Question: I'm using storyboard, but my custom cell is inside a xib. The table is there, but no cell appears. My code:
OurTeamCell.h
'''
#import <UIKit/UIKit.h>
@interface OurTeamCell : UITableViewCell
@property (strong, nonatomic) IBOutlet UILabel *LabelNome;
@property (strong, nonatomic) IBOutlet UILabel *LabelOcupacao;
@property (strong, nonatomic) IBOutlet UIImageView *ImageFoto;
@property (strong, nonatomic) IBOutlet UIImageView *fundoCellImage;
@end
'''
OurTeamCell.m
'''
#import "OurTeamCell.h"
#import <QuartzCore/QuartzCore.h>
@implementation OurTeamCell
- (id)initWithStyle:(UITableViewCellStyle)style reuseIdentifier:(NSString *)reuseIdentifier
{
self = [super initWithStyle:style reuseIdentifier:reuseIdentifier];
if (self) {
// Initialization code
}
self.fundoCellImage.layer.cornerRadius = 5;
return self;
}
- (void)setSelected:(BOOL)selected animated:(BOOL)animated
{
[super setSelected:selected animated:animated];
// Configure the view for the selected state
}
@end
'''
OurTeam.h
'''
#import <UIKit/UIKit.h>
@interface OurTeam : UIViewController
@property (strong, nonatomic) IBOutlet UITableView *tableViewTeam;
@end
'''
OurTeam.m
'''
#import "OurTeam.h"
#import "OurTeamCell.h"
#import <QuartzCore/QuartzCore.h>
#define isiPhone5 ([[UIScreen mainScreen] bounds].size.height == 568)?TRUE:FALSE
@interface OurTeam ()
@end
@implementation OurTeam{
NSMutableDictionary *listaTeam;
}
- (void)viewDidLoad
{
[super viewDidLoad];
self.tableViewTeam.backgroundColor = [UIColor clearColor];
self.tableViewTeam.opaque = NO;
self.tableViewTeam.backgroundView = nil;
self.tableViewTeam.layer.cornerRadius = 5;
NSMutableArray *listaNomes = [NSMutableArray new];
[listaNomes addObject:@"TESTE"];
[listaTeam setObject:listaNomes forKey:@"nomes"];
if (UIUserInterfaceIdiomPad == UI_USER_INTERFACE_IDIOM()) {
self.view.backgroundColor = [[UIColor alloc] initWithPatternImage:[UIImage imageNamed:@"fundo~ipad.png"]];
} else {
if (isiPhone5)
{
self.view.backgroundColor = [[UIColor alloc] initWithPatternImage:[UIImage imageNamed:@"fundo4inch.png"]];
}
else
{
self.view.backgroundColor = [[UIColor alloc] initWithPatternImage:[UIImage imageNamed:@"fundo.png"]];
}
}
}
-(int) numberOfSectionsInTableView:(UITableView *)tableView{
return 1;
}
-(int) tableView:(UITableView *)tableView numberOfRowsInSection:(NSInteger)section{
return [listaTeam count];
}
- (UIImage*) maskImage:(UIImage *)image withMask:(UIImage *)maskImage {
CGImageRef imgRef = [image CGImage];
CGImageRef maskRef = [maskImage CGImage];
CGImageRef actualMask = CGImageMaskCreate(CGImageGetWidth(maskRef),
CGImageGetHeight(maskRef),
CGImageGetBitsPerComponent(maskRef),
CGImageGetBitsPerPixel(maskRef),
CGImageGetBytesPerRow(maskRef),
CGImageGetDataProvider(maskRef), NULL, false);
CGImageRef masked = CGImageCreateWithMask(imgRef, actualMask);
return [UIImage imageWithCGImage:masked];
}
- (UITableViewCell *)tableView:(UITableView *)tableView cellForRowAtIndexPath:(NSIndexPath *)indexPath
{
static NSString *simpleTableIdentifier = @"SimpleTableCell";
OurTeamCell *cell = (OurTeamCell *)[tableView dequeueReusableCellWithIdentifier:simpleTableIdentifier];
if (cell == nil)
{
NSArray *nib = [[NSBundle mainBundle] loadNibNamed:@"OurTeamCell" owner:self options:nil];
cell = [nib objectAtIndex:0];
}
cell.backgroundColor = [UIColor clearColor];
cell.backgroundView = [UIView new];
cell.selectedBackgroundView = [UIView new];
cell.LabelNome.text = [[listaTeam objectForKey:@"nomes"] objectAtIndex:indexPath.row];
return cell;
}
-(void) tableView:(UITableView *)tableView didSelectRowAtIndexPath:(NSIndexPath *)indexPath{
[tableView deselectRowAtIndexPath:indexPath animated:YES];
}
@end
'''
EDIT:
This is how the table view appears:

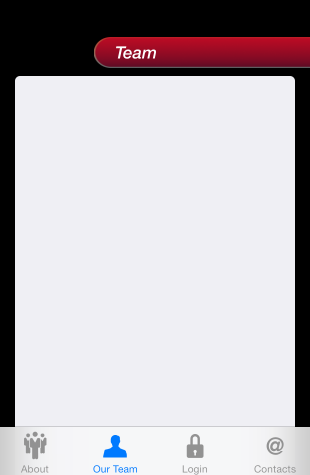
Answer: You never created the listaTeam dictionary. You can't use setObject:forKey: until you alloc init the dictionary (or use one of the other dictionary creation methods). You also do need to change what you're returning in numberOfRowsInSection to what 0xFADE said in his comment.
'''
listaTeam = [NSMutableDictionary dictionary];
[listaTeam setObject:listaNomes forKey:@"nomes"];
'''